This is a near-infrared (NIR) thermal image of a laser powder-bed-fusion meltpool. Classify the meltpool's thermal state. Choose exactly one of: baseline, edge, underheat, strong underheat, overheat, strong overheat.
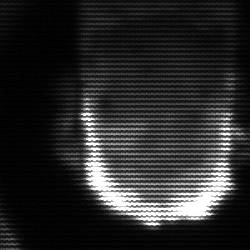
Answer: baseline